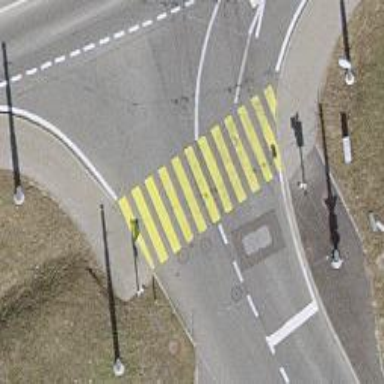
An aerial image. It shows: Zebra crossing on the road.